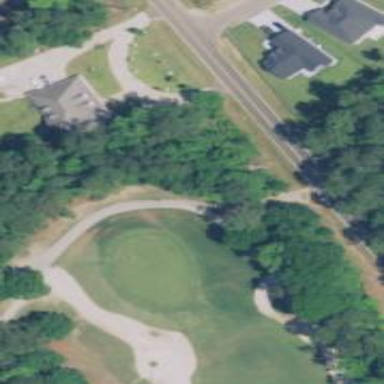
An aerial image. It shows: Path for golf carts.